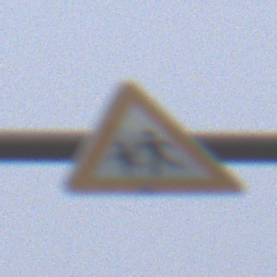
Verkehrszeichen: KinderRechts
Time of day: MorningAfternoon
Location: Outdoor (RoadRail)
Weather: Overcast
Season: NotSpecified
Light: Natural